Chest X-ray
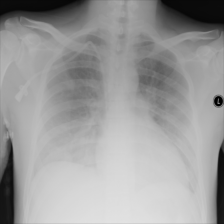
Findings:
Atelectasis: negative
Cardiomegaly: negative
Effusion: negative
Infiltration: negative
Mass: negative
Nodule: negative
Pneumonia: negative
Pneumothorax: negative
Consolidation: negative
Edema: negative
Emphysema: negative
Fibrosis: negative
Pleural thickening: negative
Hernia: negative